Question: I realize this question has been asked numerous times (I read them all) yet I still cannot get mine to work. I am using jquery-ui autocomplete and everything appears to work flawlessly except nothing drops down from my text input.
HTML:
'''
<input type="text" id="CustSearchText" />
'''
Controller:
'''
[HttpGet]
public JsonResult Search_auto_complete(string search_name, string search_type)
{
if (search_name != null)
{
var db = new EDM_Customer();
var customerItems = from cI in db.customer
select cI;
if (search_type == "startsWith")
{
customerItems = customerItems.Where(cst => cst.cust_nm.Trim().ToLower().StartsWith(search_name.ToLower()));
}
else //contains
{
customerItems = customerItems.Where(cst => cst.cust_nm.Trim().ToLower().Contains(search_name.ToLower()));
}
var matches = (from c in customerItems
select new
{
cust_nm = c.cust_nm
}).Take(5).ToList();
return Json(matches, JsonRequestBehavior.AllowGet);
}
else
{
return null;
}
}
'''
Javascript:
'''
$("#CustSearchText").unbind().autocomplete({
source: function (request, search_type, response) {
search_type = $(".radio_label input[name=searchType]:checked").val();
$.ajax({
url: "/Customer/Search_auto_complete",
//type: "GET",
dataType: "json",
//contentType: "application/json",
data: { search_name: request.term, search_type: search_type },
success: function (data) {
response($.map(data, function (item) {
//alert(item.cust_nm);
return {
label: item.cust_nm
};
}));
},
error: function (response) {
alert("Err: " + response.responseText);
},
failure: function (response) {
alert("Failure: " + response.responseText);
}
});
},
select: function (e, i) {
$("#CustSearchText").val(i.item.Value);
},
minLength: 1
});
'''

If I un-comment the 'alert(item.cust_nm)' in the js, it will display all matching records one at a time. However, the drop down from my textbox never appears. It's like the return is not working.
Any clues as to what is wrong would be greatly appreciated.
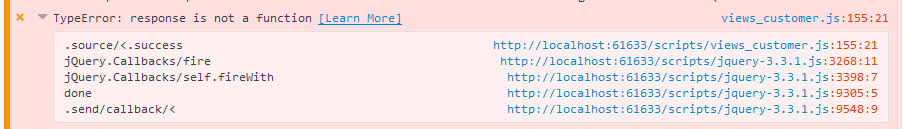
Answer: '''
//...
response($.map(data, function (item) {
//alert(item.cust_nm);
return {
label: item.cust_nm
};
}));
//...
'''
You have not defined 'response' as a function. Maybe a tad obvious, but that's what's wrong. I think you could have meant to put 'response[/*...*/]'.
I'm not sure what is wrong with it. I only know that is where it is going wrong. Maybe you defined a function 'response'? if so, you either need to change the variable name or to change the name of the function.